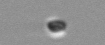
Label: nanoplankton_mix